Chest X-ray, PA view. Patient: 19 years old, sex M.
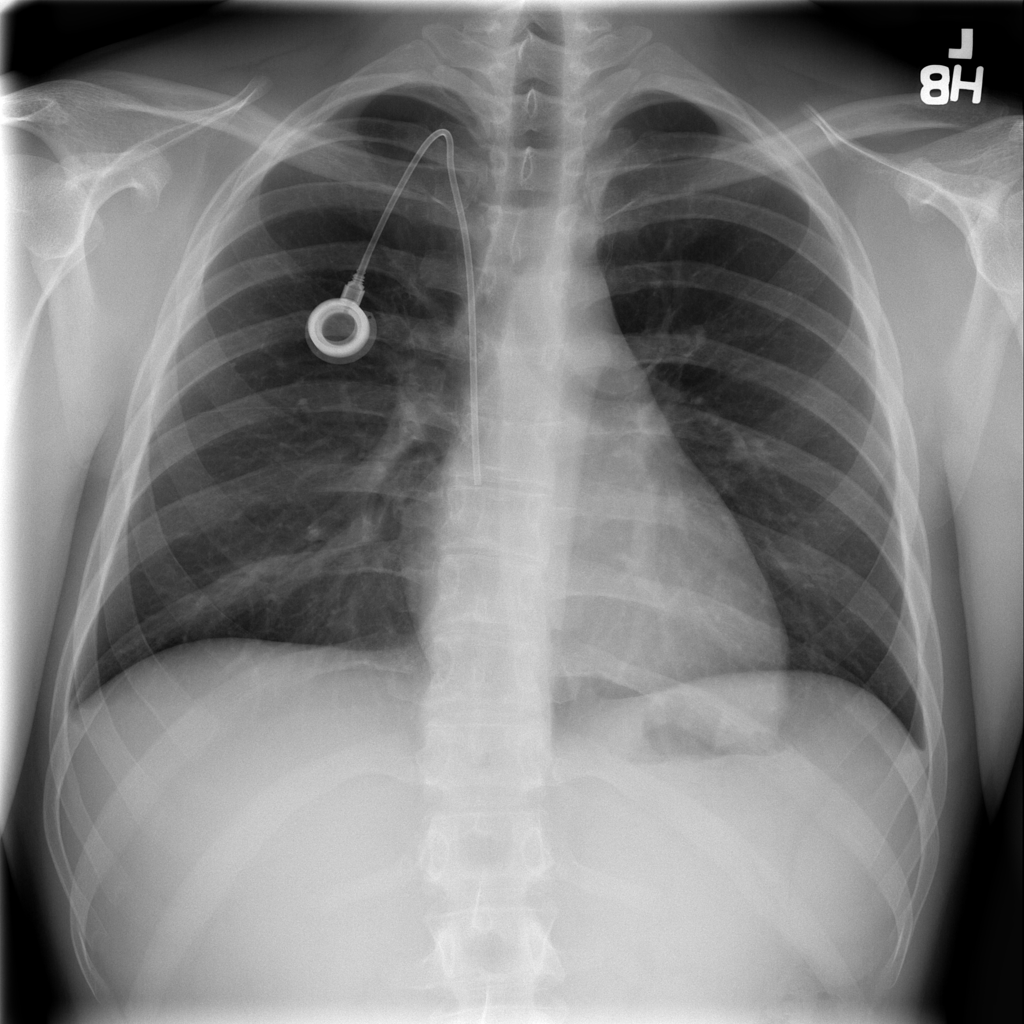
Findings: No Finding